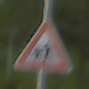
Verkehrszeichen: KinderRechts
Umgebung: Outdoor, Nature
Tageszeit: Midday
Wetter: Overcast
Licht: Natural
Jahreszeit: Autumn
Kontrast: LowContrast